【题型】证明题　【知识点】立体几何　【难度】medium
在三棱锥 \(P-ABC\) 中，平面 \(PAC \perp\) 平面 \(ABC\)，\(PA = AC = CP = 2\)，\(AB = BC = \sqrt{2}\)，

(1) 若 \(O\) 是棱 \(AC\) 的中点，证明：\(BO \perp\) 平面 \(PAC\)，并求三棱锥 \(B-OPA\) 的体积；

(2) 求二面角 \(B-PC-A\) 的大小.
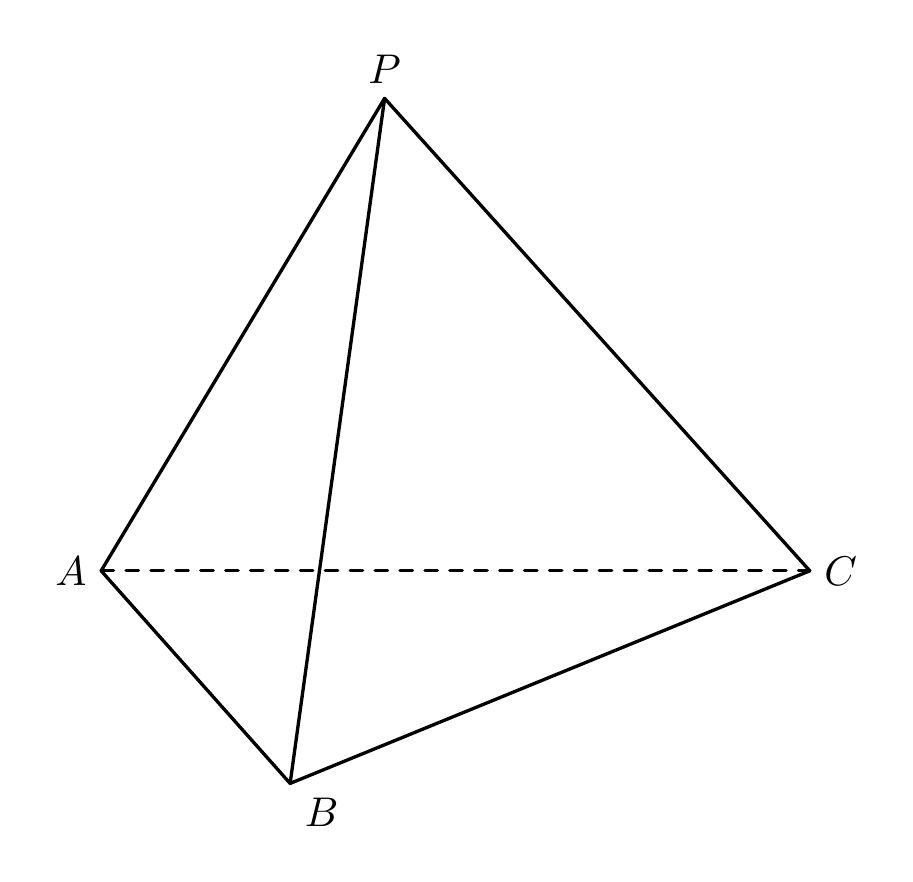
【解答】
\textbf{【答案】}
(1) 证明过程见解析，体积为 \(\dfrac{\sqrt{3}}{6}\)

(2) \(\arccos\dfrac{\sqrt{21}}{7}\)

\vspace{0.5em}
\textbf{【知识点】}
锥体体积的有关计算、证明线面垂直、面面垂直证线面垂直、面面角的向量求法

\vspace{0.5em}
\textbf{【分析】}
(1) 作出辅助线，得到线线垂直，根据面面垂直，得到线面垂直，并利用锥体体积公式求出答案；
(2) 证明出 \(OB,OC,OP\) 两两垂直，建立空间直角坐标系，求出两个平面的法向量，求出
\(\cos \vec{m},\vec{n} = \dfrac{\vec{m}\cdot\vec{n}}{|\vec{m}||\vec{n}|} = \dfrac{\sqrt{21}}{7}\)，进而求出二面角 \(B-PC-A\) 的大小。

\vspace{0.5em}
\textbf{【详解】}
(1) 连接 \(BO\)，因为 \(AB = BC = \sqrt{2}\)，所以 \(BO \perp AC\)，

因为平面 \(PAC \perp\) 平面 \(ABC\)，交线为 \(AC\)，

\(BO \subset\) 平面 \(ABC\)，

所以 \(BO \perp\) 平面 \(PAC\)，

因为 \(PA = AC = CP = 2\)，所以 \(PO \perp AC\)，\(AO = 1\)，\(PO = \sqrt{AP^2 - AO^2} = \sqrt{3}\)，

故 \(S_{\triangle OPA} = \dfrac{1}{2}OP \cdot AO = \dfrac{1}{2} \times \sqrt{3} \times 1 = \dfrac{\sqrt{3}}{2}\)，

\(AB = \sqrt{2}\)，由勾股定理得 \(BO = \sqrt{AB^2 - AO^2} = \sqrt{2 - 1} = 1\)，

又 \(BO \perp\) 平面 \(PAC\)，

三棱锥 \(B-OPA\) 的体积 \(V = \dfrac{1}{3}S_{\triangle OPA} \cdot BO = \dfrac{1}{3} \times \dfrac{\sqrt{3}}{2} \times 1 = \dfrac{\sqrt{3}}{6}\)；

\vspace{0.5em}
(2) 由 (1) 知，\(BO \perp\) 平面 \(PAC\)，\(OC,OP \subset\) 平面 \(PAC\)，

所以 \(BO \perp OC\)，\(BO \perp OP\)，又 \(PO \perp AC\)，故 \(OB,OC,OP\) 两两垂直，

以 \(O\) 为坐标原点，\(OB,OC,OP\) 所在直线分别为 \(x,y,z\) 轴，建立空间直角坐标系，

则 \(B(1,0,0)\)，\(P(0,0,\sqrt{3})\)，\(C(0,1,0)\)，\(A(0,-1,0)\)，

\(\overrightarrow{BP} = (-1,0,\sqrt{3})\)，\(\overrightarrow{PC} = (0,1,-\sqrt{3})\)，

设平面 \(BPC\) 的一个法向量为 \(\vec{m} = (x,y,z)\)，

则
\[
\begin{cases}
\vec{m} \cdot \overrightarrow{BP} = (x,y,z) \cdot (-1,0,\sqrt{3}) = -x + \sqrt{3}z = 0 \\
\vec{m} \cdot \overrightarrow{PC} = (x,y,z) \cdot (0,1,-\sqrt{3}) = y - \sqrt{3}z = 0
\end{cases}
\]

令 \(z = 1\) 得 \(x = y = \sqrt{3}\)，故 \(\vec{m} = (\sqrt{3},\sqrt{3},1)\)，

又平面 \(PCA\) 的一个法向量为 \(\vec{n} = (1,0,0)\)，

故 \(\cos \vec{m},\vec{n} = \dfrac{\vec{m} \cdot \vec{n}}{|\vec{m}| \cdot |\vec{n}|} = \dfrac{(\sqrt{3},\sqrt{3},1) \cdot (1,0,0)}{\sqrt{3 + 3 + 1}} = \dfrac{\sqrt{3}}{\sqrt{7}} = \dfrac{\sqrt{21}}{7}\)，

由图可知，二面角 \(B-PC-A\) 为锐角，

故二面角 \(B-PC-A\) 的大小为 \(\arccos\dfrac{\sqrt{21}}{7}\)。

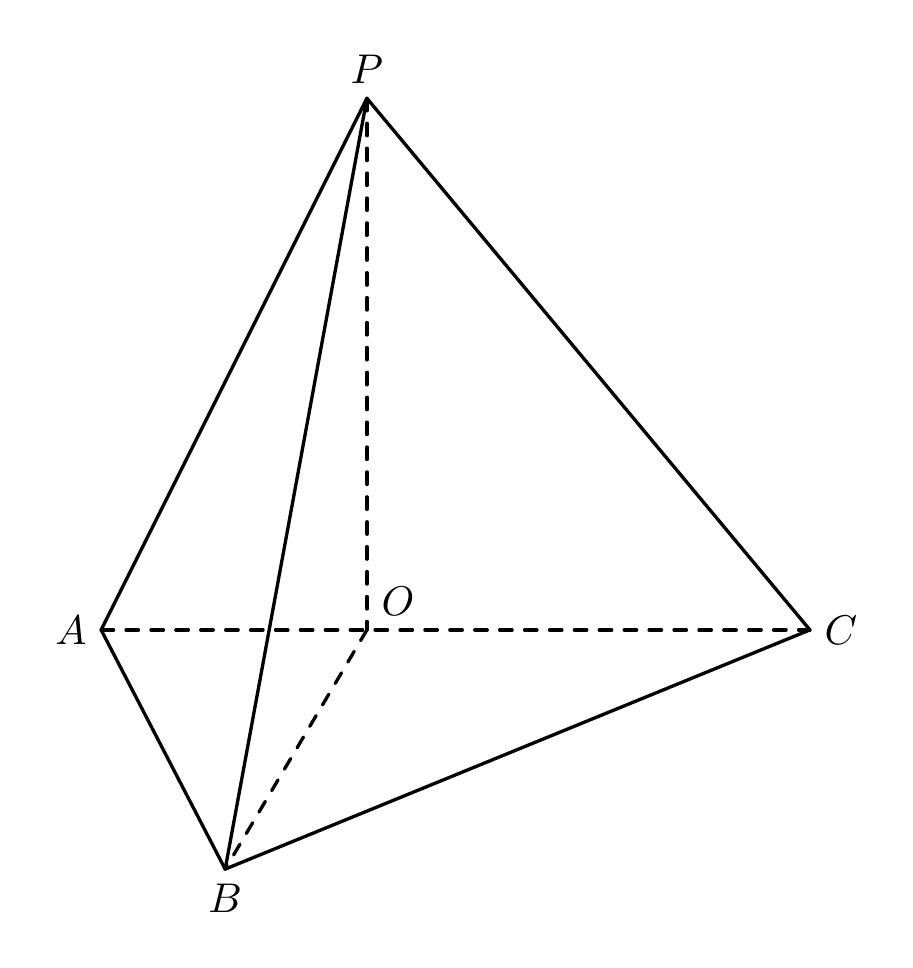
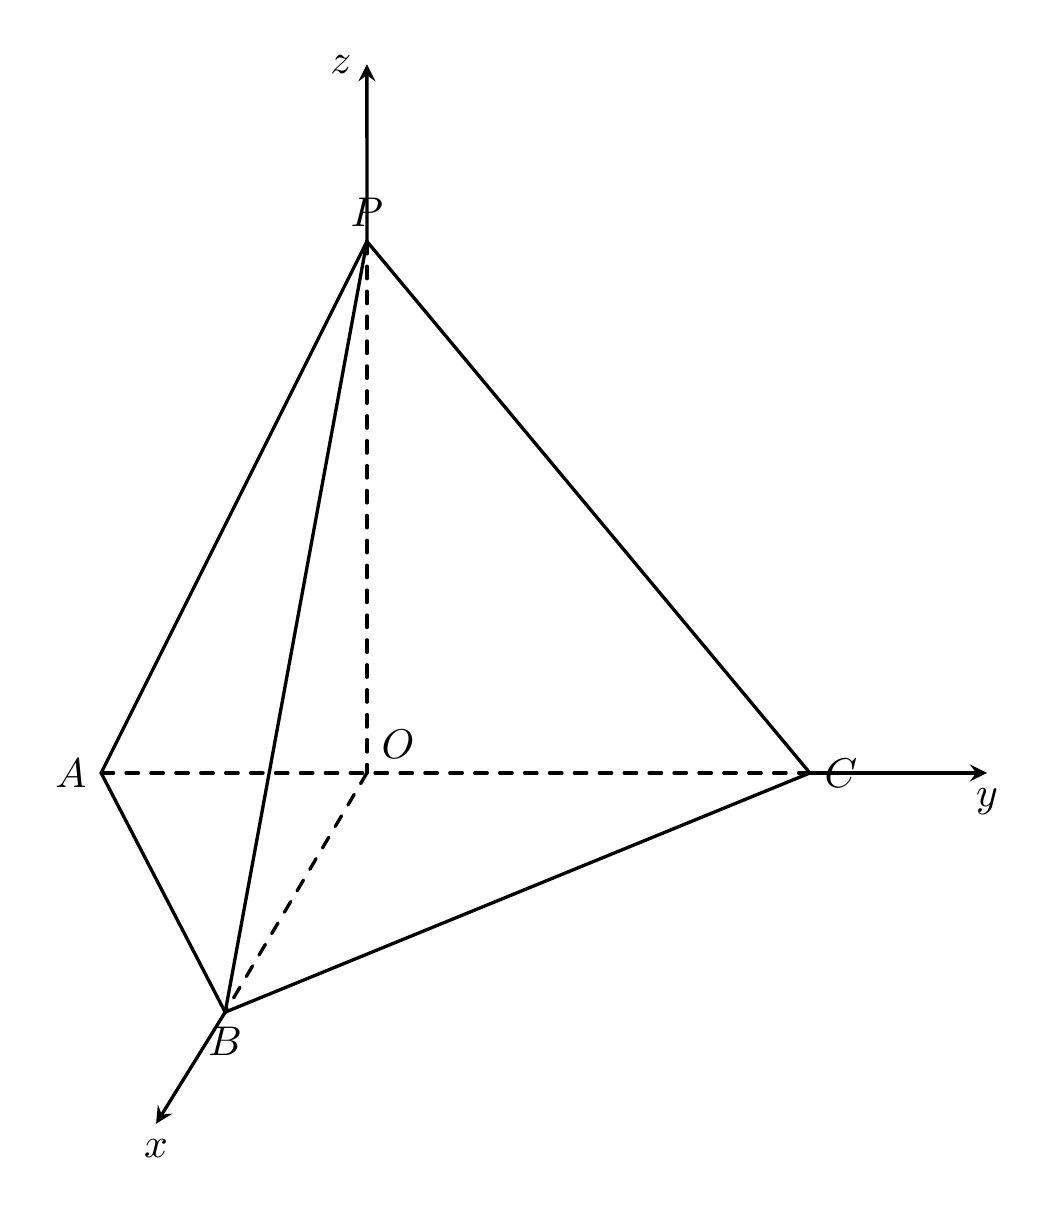